已知椭圆 $\Gamma: \frac{x^2}{a^2} + \frac{y^2}{b^2} = 1\ (a > b > 0)$ 的离心率为 $\frac{2\sqrt{5}}{5}$，且过点 $P\left(2, \frac{\sqrt{5}}{5}\right)$。四边形 $ABCD$ 的顶点均在椭圆 $\Gamma$ 上，直线 $AB$ 过 $\Gamma$ 的左焦点 $F_1$，对角线 $AC$，$BD$ 交点为椭圆 $\Gamma$ 的右焦点 $F_2$.

\begin{enumerate}
    \item[(1)] 求椭圆 $\Gamma$ 的方程；
    \item[(2)] 求 $\triangle ABF_2$ 的面积的最大值；
    \item[(3)] 若点 $A$ 在第一象限，求直线 $CD$ 斜率的取值范围.
\end{enumerate}
【解答】
\noindent \textbf{【答案】}
\begin{enumerate}
    \item[(1)] $\frac{x^2}{5} + y^2 = 1$
    \item[(2)] $\sqrt{5}$
    \item[(3)] $\left(0, \frac{17}{2}\right)$
\end{enumerate}

\noindent \textbf{【解析】}

(1) 由题意可得
$\begin{cases}
e = \frac{c}{a} = \frac{2\sqrt{5}}{5} \\
\frac{4}{a^2} + \frac{1}{5b^2} = 1 \\
a^2 - b^2 = c^2
\end{cases}$
解得 $a = \sqrt{5}$，$b = 1$，$c = 2$.

故椭圆 $\Gamma$ 的方程为 $\frac{x^2}{5} + y^2 = 1$.

$F_1(-2, 0)$，$F_2(2, 0)$.

(2) 设直线 $AB: x = my - 2$，$A(x_1, y_1)$，$B(x_2, y_2)$.

联立
$\begin{cases}
x = my - 2 \\
x^2 + 5y^2 - 5 = 0
\end{cases}$
可得 $(m^2 + 5)y^2 - 4my - 1 = 0$.

$y_1 + y_2 = \frac{4m}{m^2 + 5},\quad y_1y_2 = \frac{-1}{m^2 + 5}$

故
$S_{\triangle ABF_2} = \frac{1}{2}|F_1F_2||y_1 - y_2| = 2\sqrt{(y_1 + y_2)^2 - 4y_1y_2} = 2\sqrt{\left(\frac{4m}{m^2 + 5}\right)^2 + \frac{4}{m^2 + 5}}$

$= 4\sqrt{5}\frac{\sqrt{m^2 + 1}}{m^2 + 5} = 4\sqrt{5}\frac{1}{\sqrt{m^2 + 1} + \frac{4}{\sqrt{m^2 + 1}}} \leq \sqrt{5}$

当且仅当 $\sqrt{m^2 + 1} = \frac{4}{\sqrt{m^2 + 1}}$，即 $m = \pm\sqrt{3}$ 时取到等号.

故 $\triangle ABF_2$ 的面积的最大值为 $\sqrt{5}$.

(3) 设 $C(x_3, y_3)$，$D(x_4, y_4)$，直线 $AC: x = ty + 2$，$t = \frac{x_1 - 2}{y_1}$.

联立
$\begin{cases}
x = ty + 2 \\
x^2 + 5y^2 - 5 = 0
\end{cases}$
可得 $(t^2 + 5)y^2 + 4ty - 1 = 0$.

则
$y_1 + y_3 = \frac{-4t}{t^2 + 5},\quad y_1y_3 = \frac{-1}{t^2 + 5}$
又 $x_1^2 + 5y_1^2 = 5$.

所以
$y_1y_3 = \frac{-1}{\left(\frac{x_1 - 2}{y_1}\right)^2 + 5} = \frac{-y_1^2}{(x_1 - 2)^2 + 5y_1^2} = \frac{-y_1^2}{9 - 4x_1} \implies y_3 = \frac{y_1}{4x_1 - 9}$
$x_3 = \frac{9x_1 - 20}{4x_1 - 9}$
同理可得
$y_4 = \frac{y_1}{4x_1 - 9},\quad x_4 = \frac{9x_1 - 20}{4x_1 - 9}$.

$k_{CD} = \frac{y_4 - y_3}{x_4 - x_3} = \frac{\frac{y_2}{4x_2 - 9} - \frac{y_1}{4x_1 - 9}}{\frac{9x_2 - 20}{4x_2 - 9} - \frac{9x_1 - 20}{4x_1 - 9}} = \frac{y_2(4my_1 - 17) - y_1(4my_2 - 17)}{(9x_2 - 20)(4x_1 - 9) - (9x_1 - 20)(4x_2 - 9)}$

故
$k_{CD} = \frac{17(y_1 - y_2)}{x_1 - x_2} = 17k_{AB}$.

由于 $A$ 位于第一象限，故 $k_{AB} \in \left(0, \frac{1}{2}\right)$.

因此
$k_{CD} \in \left(0, \frac{17}{2}\right)$.

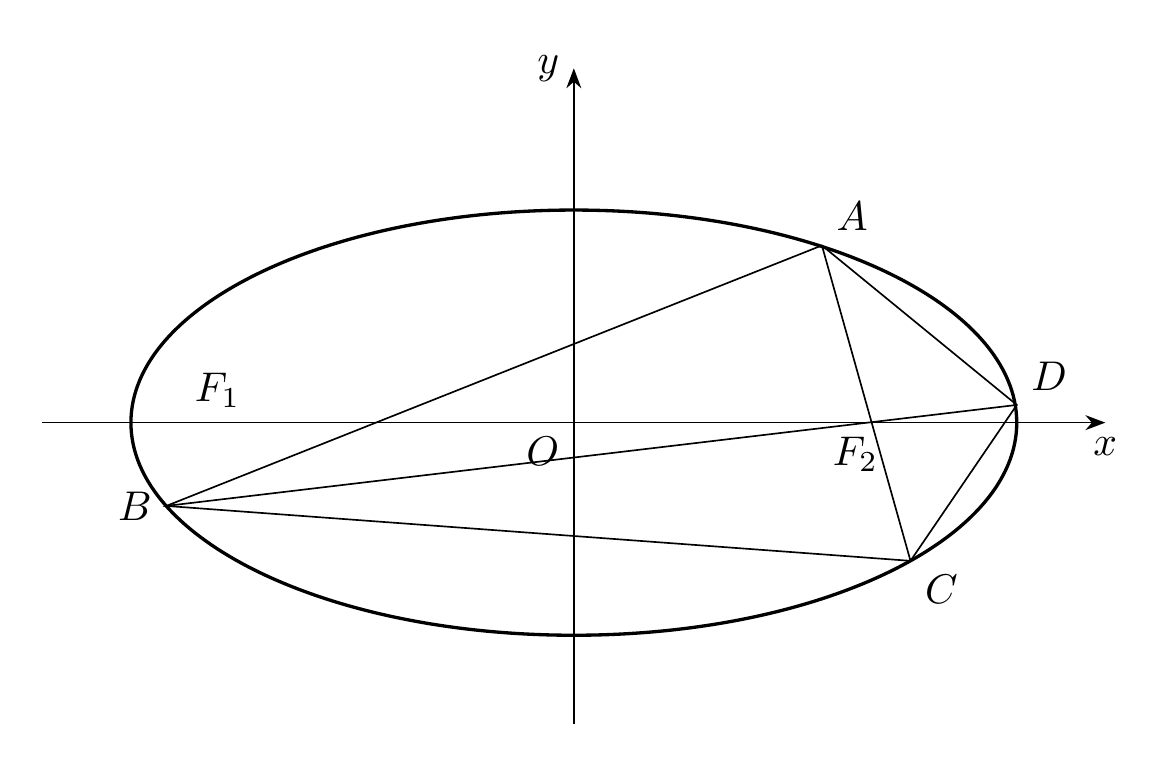